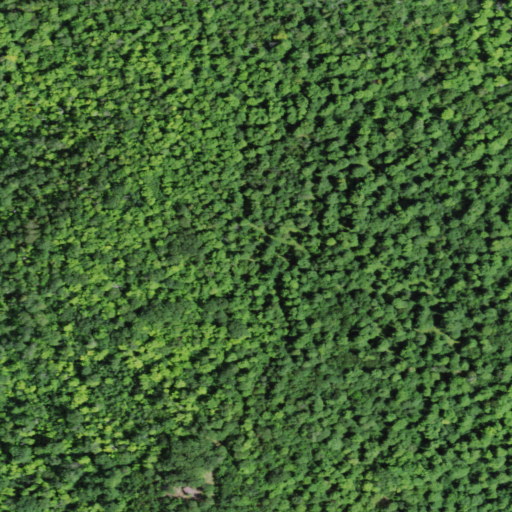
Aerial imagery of mountain in New York named Edwards Hill containing only deciduous forest